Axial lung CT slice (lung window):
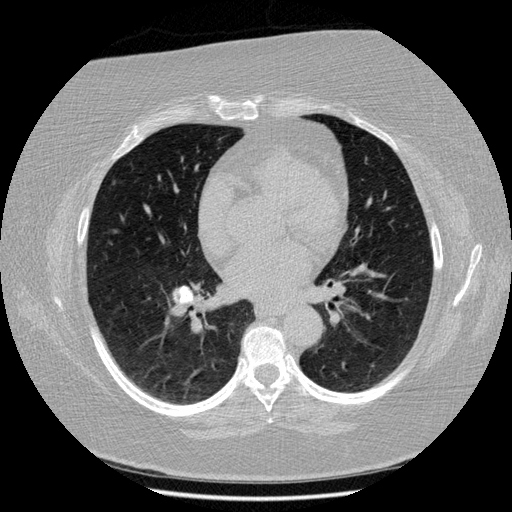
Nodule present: yes
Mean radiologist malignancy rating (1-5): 2.5